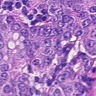
Metastatic tissue present: yes